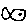
Label: fish